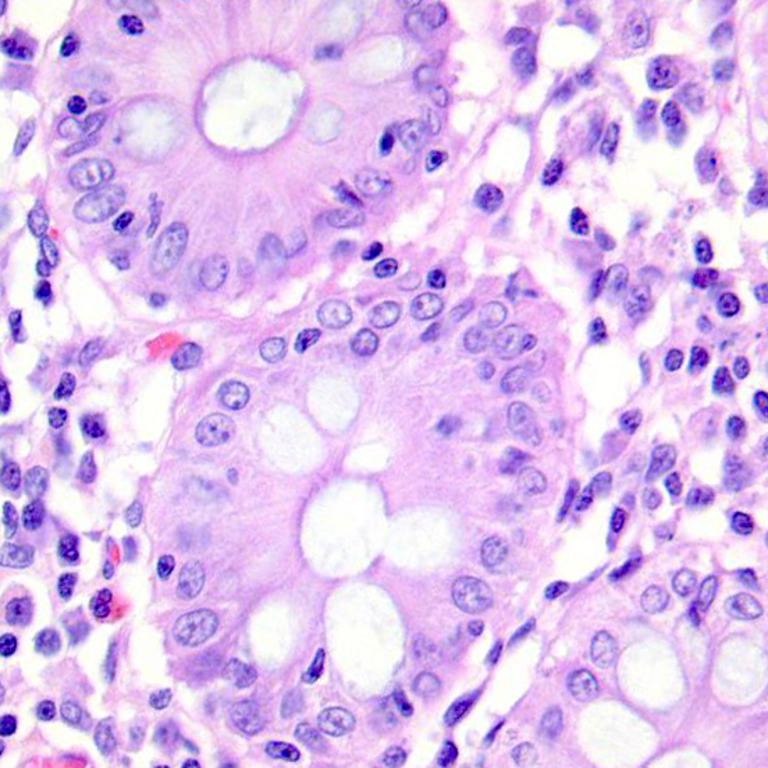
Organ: colon
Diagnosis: benign